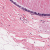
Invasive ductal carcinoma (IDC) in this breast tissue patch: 0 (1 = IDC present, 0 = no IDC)